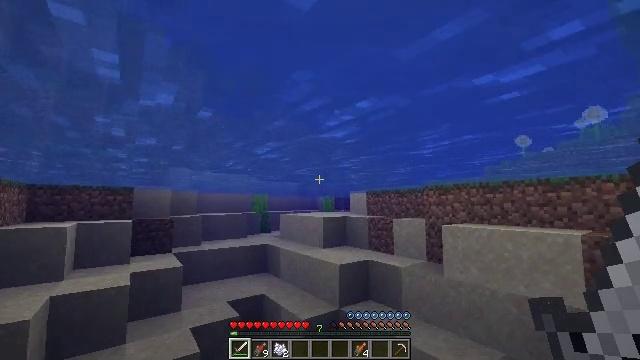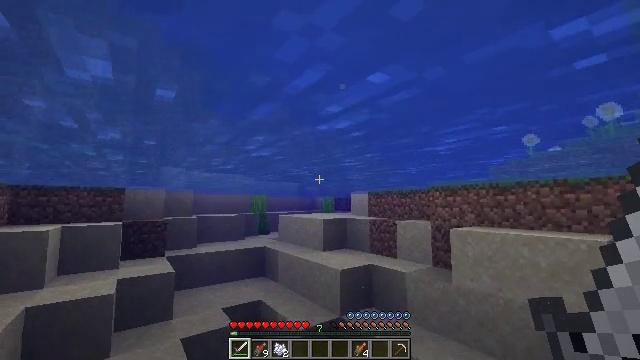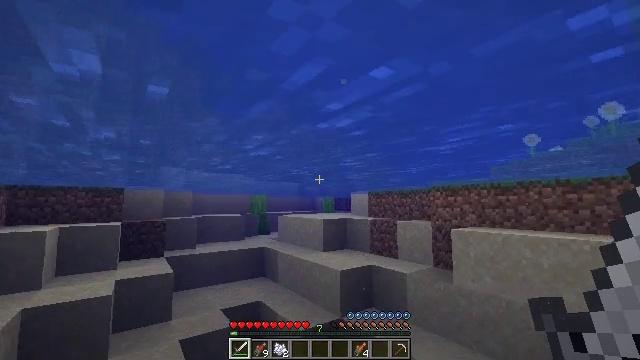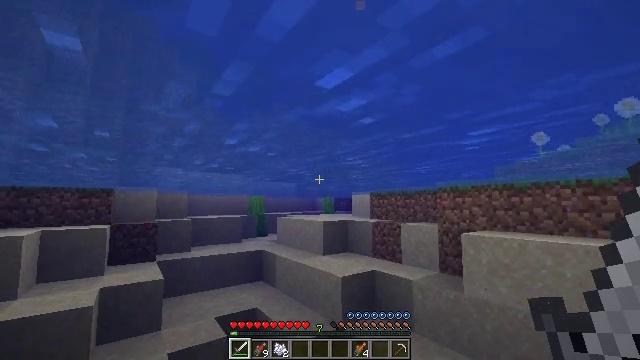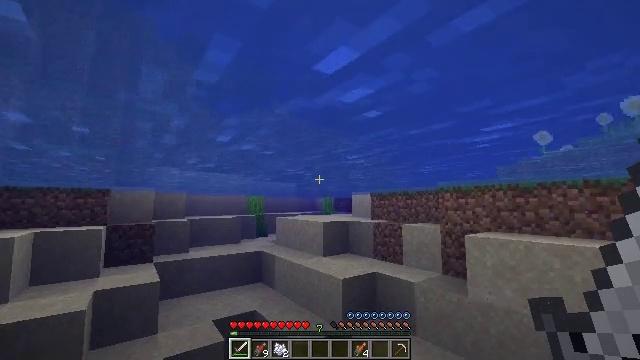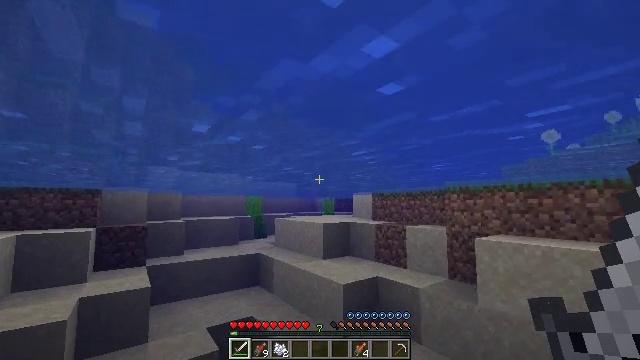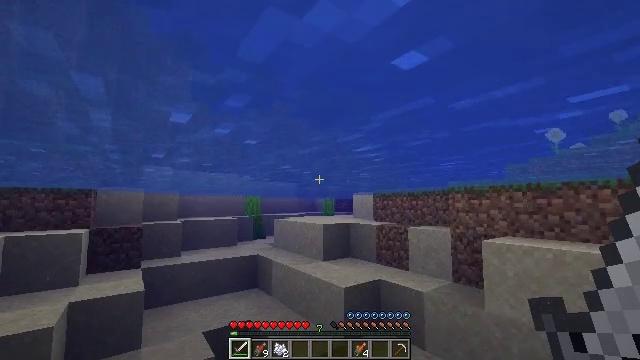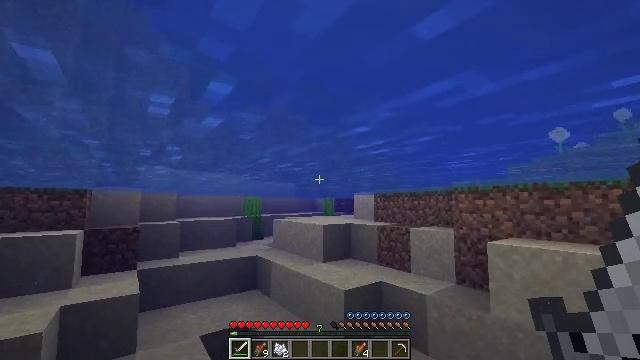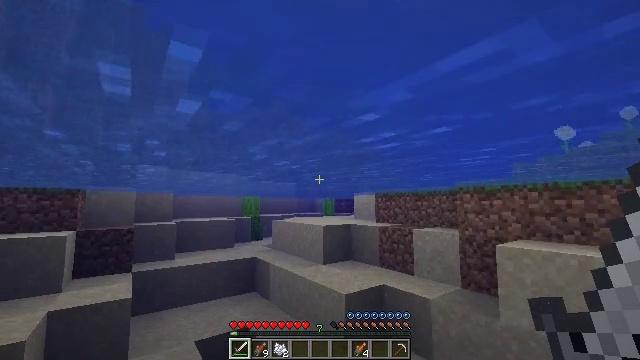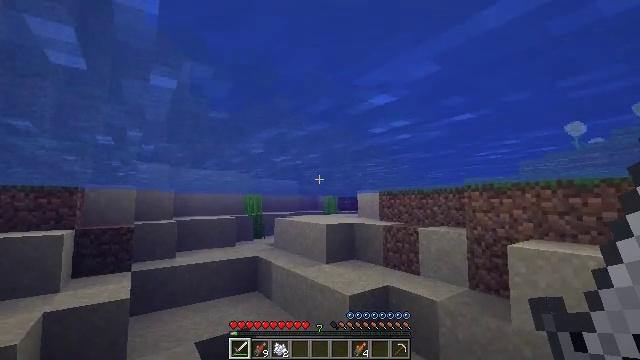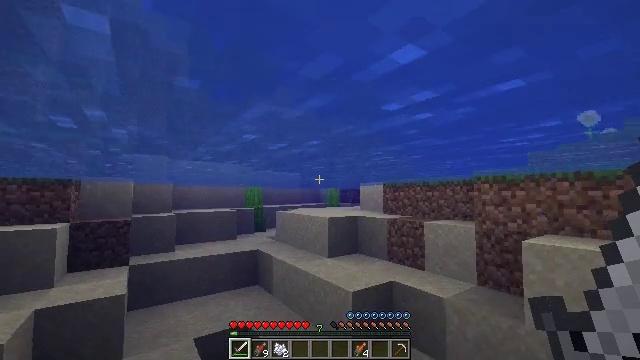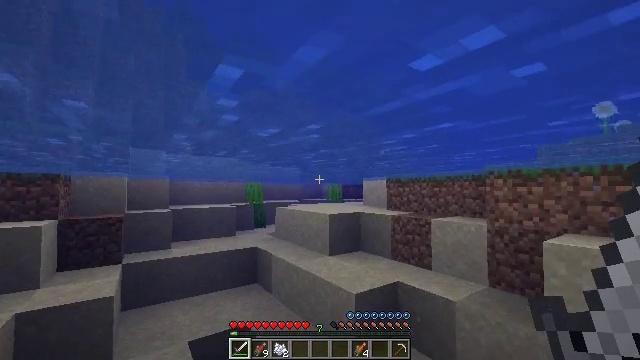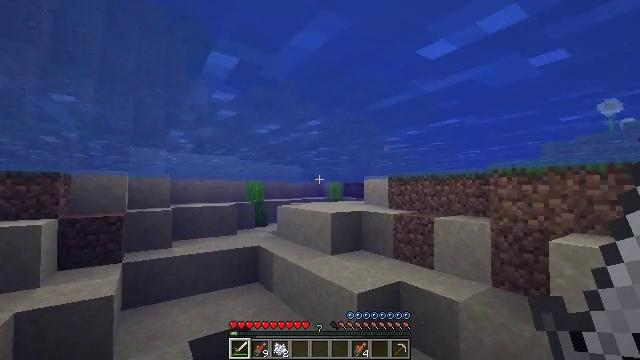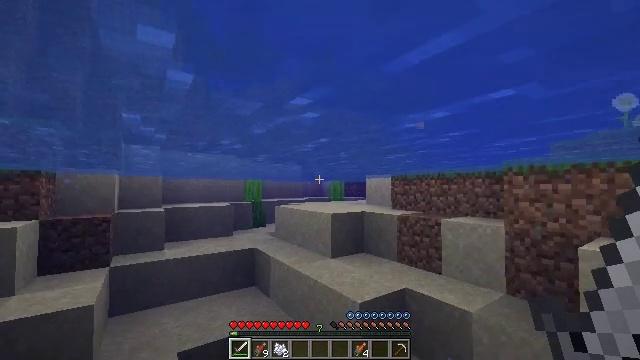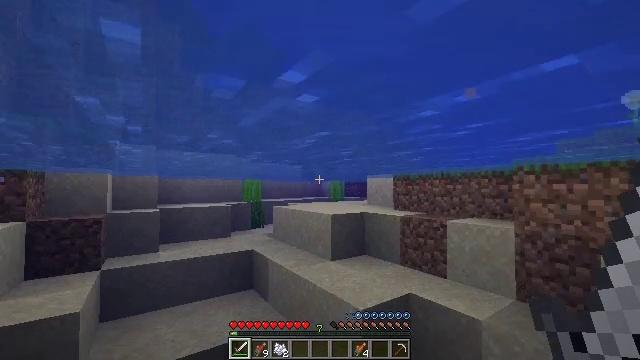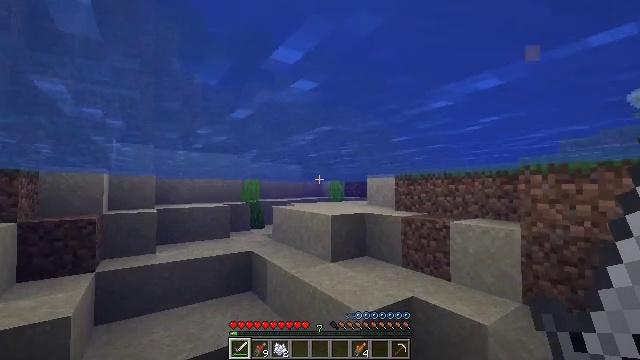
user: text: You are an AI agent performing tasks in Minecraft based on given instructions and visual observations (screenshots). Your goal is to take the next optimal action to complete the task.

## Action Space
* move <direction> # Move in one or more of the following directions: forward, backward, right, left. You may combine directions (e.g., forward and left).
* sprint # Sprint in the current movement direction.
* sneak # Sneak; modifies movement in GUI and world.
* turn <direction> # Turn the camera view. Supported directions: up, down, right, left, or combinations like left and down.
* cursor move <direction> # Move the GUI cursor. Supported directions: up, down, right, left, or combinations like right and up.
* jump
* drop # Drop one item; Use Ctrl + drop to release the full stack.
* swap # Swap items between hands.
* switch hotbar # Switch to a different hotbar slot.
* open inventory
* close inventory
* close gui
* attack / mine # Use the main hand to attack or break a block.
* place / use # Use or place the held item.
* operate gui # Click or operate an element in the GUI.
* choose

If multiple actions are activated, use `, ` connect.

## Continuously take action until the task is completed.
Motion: motion action
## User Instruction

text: Hunt fish.
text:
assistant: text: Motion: move forward
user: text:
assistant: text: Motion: move forward
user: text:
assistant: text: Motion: move forward
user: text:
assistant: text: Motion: move forward
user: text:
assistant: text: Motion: move forward
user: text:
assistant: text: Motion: move forward
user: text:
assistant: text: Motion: move forward
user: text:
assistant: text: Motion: move forward
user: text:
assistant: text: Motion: move forward
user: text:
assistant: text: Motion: move forward, turn down
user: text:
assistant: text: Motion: move forward, turn down
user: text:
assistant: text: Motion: move forward
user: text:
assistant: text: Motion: move forward
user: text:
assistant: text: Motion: move forward
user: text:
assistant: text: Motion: move forward
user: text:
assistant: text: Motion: move forward
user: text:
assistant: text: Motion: move forward
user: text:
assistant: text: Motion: move forward
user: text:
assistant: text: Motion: move forward
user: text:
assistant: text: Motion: move forward
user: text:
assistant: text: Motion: move forward
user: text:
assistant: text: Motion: move forward
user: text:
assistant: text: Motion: move forward
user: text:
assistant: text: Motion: move forward
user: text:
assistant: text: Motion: move forward
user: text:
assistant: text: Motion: move forward
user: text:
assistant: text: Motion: move forward
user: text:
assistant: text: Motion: move forward
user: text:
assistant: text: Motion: move forward
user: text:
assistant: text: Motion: move forward